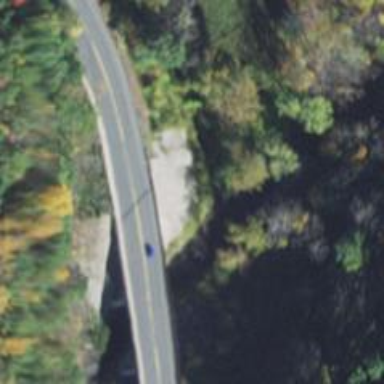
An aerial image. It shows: Bridge with asphalt surface carrying trunk highway.